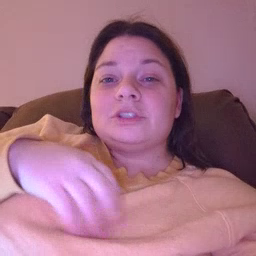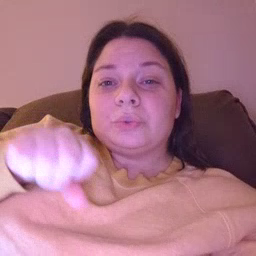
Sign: shoe